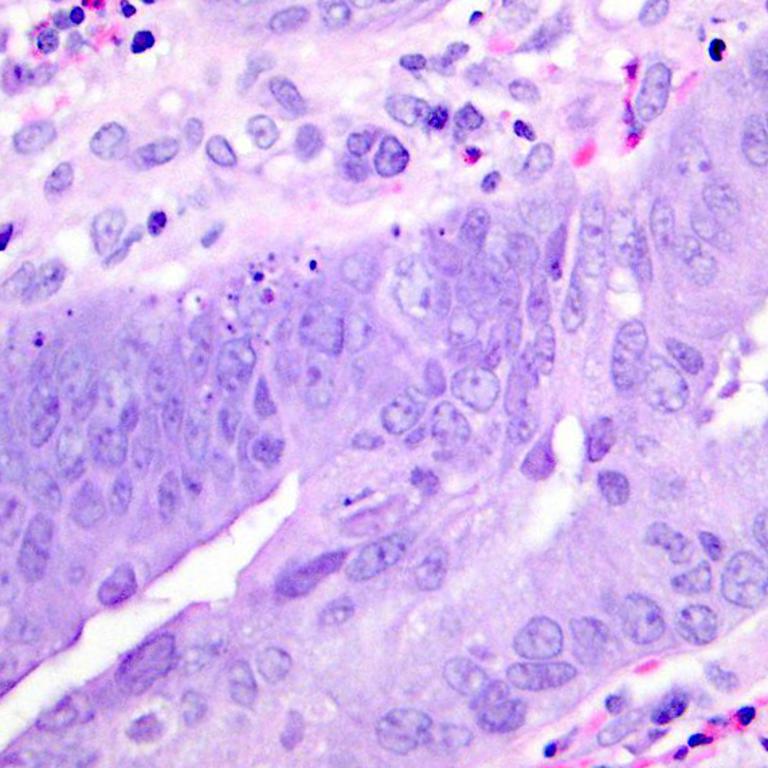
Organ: colon
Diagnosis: adenocarcinomas